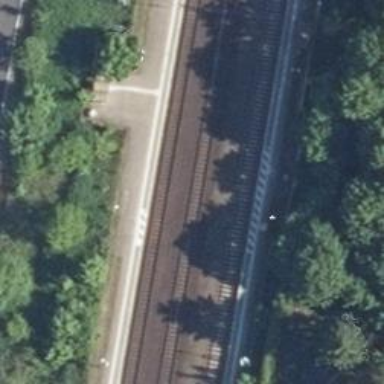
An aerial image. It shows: Railway track with contact lines for electrification.